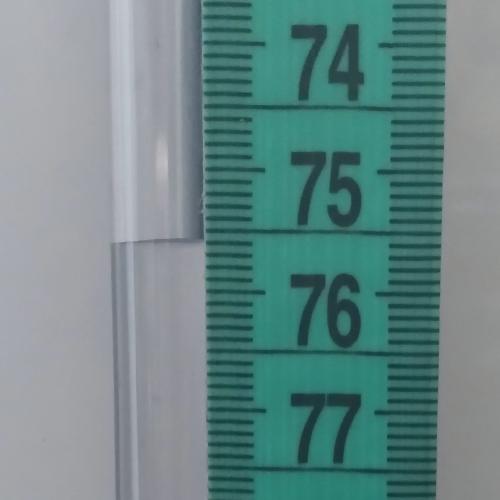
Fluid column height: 75.6 cm